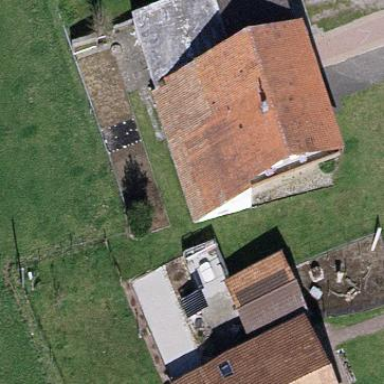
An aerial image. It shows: Building with gabled roof.